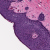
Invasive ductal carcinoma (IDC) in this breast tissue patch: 0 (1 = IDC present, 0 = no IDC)